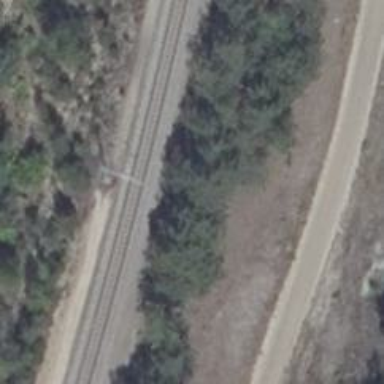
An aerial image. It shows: Railway track with contact lines for electrification.